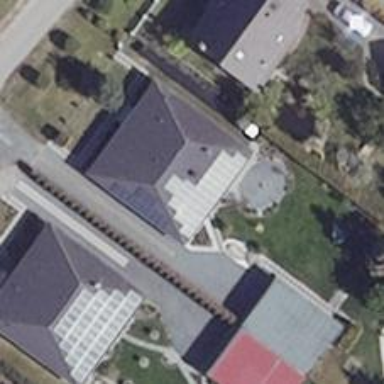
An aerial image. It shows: Solar photovoltaic panel generating electricity through small installation.